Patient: sex M, age 51
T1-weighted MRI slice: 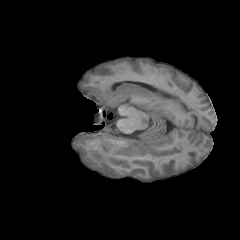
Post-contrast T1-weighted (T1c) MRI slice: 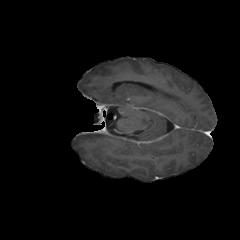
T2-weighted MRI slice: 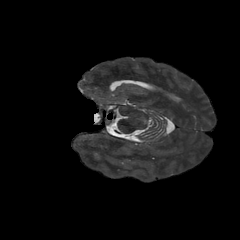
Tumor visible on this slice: yes
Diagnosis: Glioblastoma, IDH-wildtype
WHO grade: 4